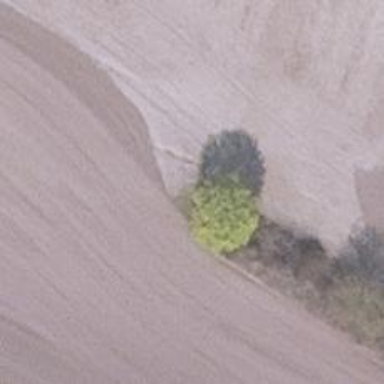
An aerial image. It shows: Row of trees in natural setting.